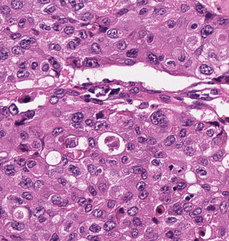
Tumor epithelial tissue: yes
Tumor-associated stroma tissue: yes
Normal tissue: no